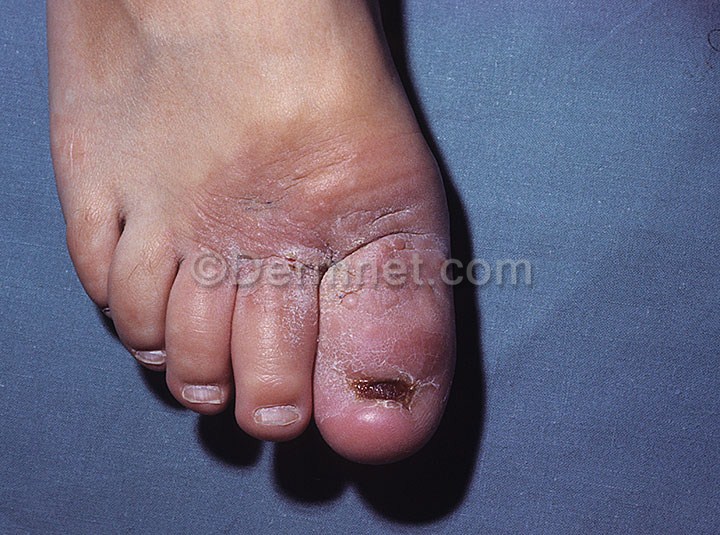
Disease: Seborrheic Keratoses and other Benign Tumors